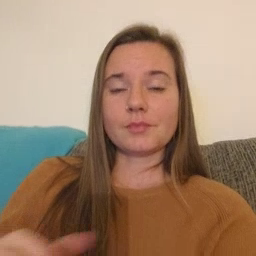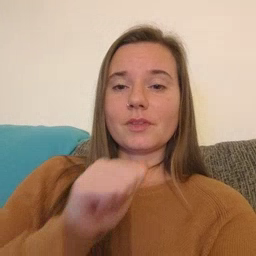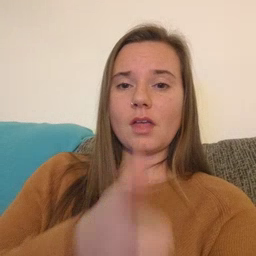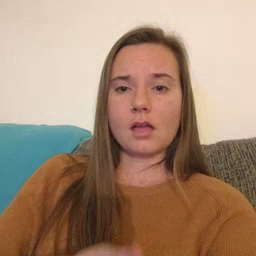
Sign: not